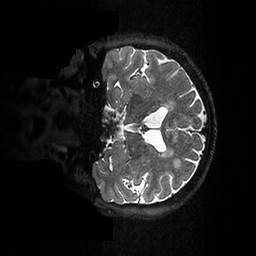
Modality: T2w
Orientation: coronal
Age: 58
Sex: female
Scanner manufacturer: ge
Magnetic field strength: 3 T
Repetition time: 3.202 s
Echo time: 0.05934 s